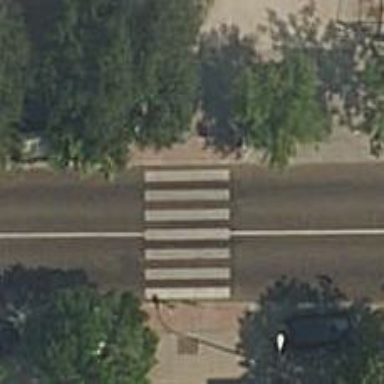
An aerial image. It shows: Pedestrian road.